Question: I have this piece of code:
'''
-(void)createArtistsFromArray:(NSArray*)jsonAttrArr {
NSError *fetchError = nil;
if (jsonAttrArr) {
for(NSMutableDictionary *dic in jsonAttrArr) {
NSFetchRequest *fetchRequest = [[NSFetchRequest alloc] init];
[fetchRequest setEntity:[NSEntityDescription entityForName:@"Artists" inManagedObjectContext:[sharedAppDelegate managedObjectContext]]];
NSPredicate *predicateById = [NSPredicate predicateWithFormat:@"artistId == %@", [dic objectForKey:@"artistId"]];
[fetchRequest setPredicate:predicateById];
NSArray *categorisItems = [[sharedAppDelegate managedObjectContext] executeFetchRequest:fetchRequest error:&fetchError];
Artists *artistObj = [NSObject returnItemUsingFetchingResults:categorisItems andEntityName:@"Artists"];
[self setAttrForEntity:artistObj withDictionary: dic];
[self createElementEntityFromDictionary:dic andArtist:artistObj];
}
}
NSError *error;
if (![[sharedAppDelegate managedObjectContext] save:&error])
NSLog(@"Error saving - error:%@" , error);
}
-(IBAction)createElementEntityFromDictionary:(id)sender andArtist:(Artists*)aObj {
NSMutableOrderedSet* setWithElements = [[NSMutableOrderedSet alloc] init];
NSError *fetchError = nil;
NSArray *elements = [(NSDictionary*)sender objectForKey:@"elements"];
NSFetchRequest *fetchRequest = [[NSFetchRequest alloc] init];
[fetchRequest setEntity:[NSEntityDescription entityForName:@"Element" inManagedObjectContext:[sharedAppDelegate managedObjectContext]]];
int forCounter = 0;
for (NSDictionary *elementInputDictionary in elements) {
[fetchRequest setPredicate:[NSPredicate predicateWithFormat:@"elementId == %i", [[elementInputDictionary objectForKey:@"elementId"] integerValue]]];
NSArray *items = [[sharedAppDelegate managedObjectContext] executeFetchRequest:fetchRequest error:&fetchError];
Element* outputElement = [NSObject returnItemUsingFetchingResults:items andEntityName:@"Element"];
[outputElement setCatId:aObj.artistId];
[outputElement setOrderNo:forCounter];
[self setAttrForEntity:outputElement withDictionary: elementInputDictionary];
outputElement.images = [self setImagesToElement:outputElement fromList:[elementInputDictionary objectForKey:@"imagesList"]];
[setWithElements addObject: outputElement];
forCounter++;
aObj.elements = setWithElements;
}
NSError *error;
if (![[sharedAppDelegate managedObjectContext] save:&error]) {
NSLog(@"Error saving - error:%@" , error);
}
}
-(void)setAttrForEntity:(id)entityName withDictionary:(NSDictionary*)attrDictionary {
NSDictionary *attributes = [[entityName entity] attributesByName];
for (NSString *attribute in attributes) {
id value = [attrDictionary objectForKey:attribute];
if (!value) continue;
[entityName setValue:value forKey:attribute];
}
}
'''
In Category NSObject:
'''
+(id)returnItemUsingFetchingResults:(NSArray*)fResults andEntityName:(NSString*)name {
if([fResults isEmpty])
return [NSEntityDescription insertNewObjectForEntityForName:name inManagedObjectContext:[sharedAppDelegate managedObjectContext]];
else
return [fResults firstObject];
}
'''
And this operation take some time (for 800 Artists entity about 45 seconds). This is normal? Or maybe there something wrong with my approach here?
This is my data model:

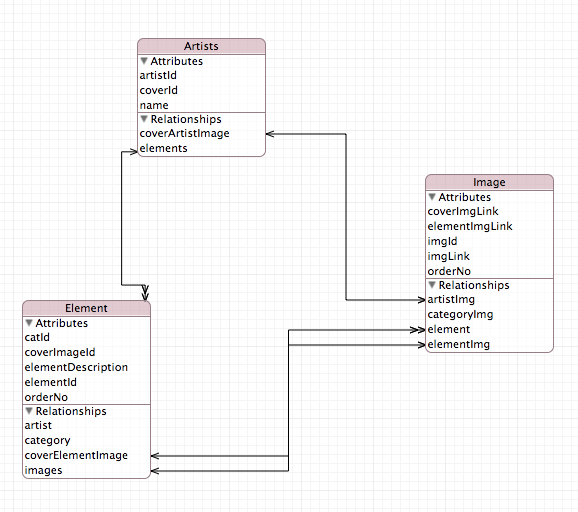
Answer: Few suggestions here.
First. To import data in a efficient manner I would follow my previous answer on it: <URL>.
Second. Moving the code in a background thread could be good since in this way you avoid main thread to freeze. Display a wait indicator to the user. Here you can take advantage of new CD API (since iOS 5) or the traditional way. Some notes here: <URL>.
About your question. I think it's normal the import takes so much time. You perform queries selecting specific objects. Anyway the code can be modified following the first link.
Hope it helps.